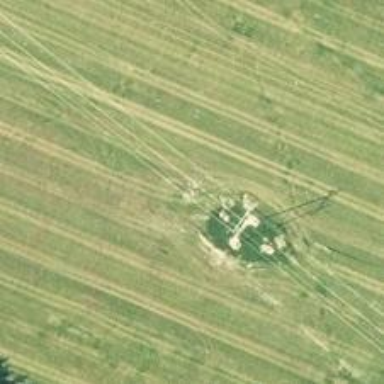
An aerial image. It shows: Power tower.